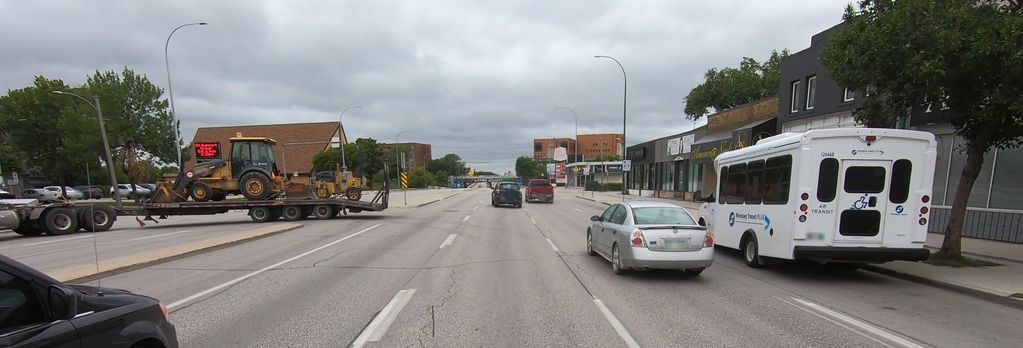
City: winnipeg